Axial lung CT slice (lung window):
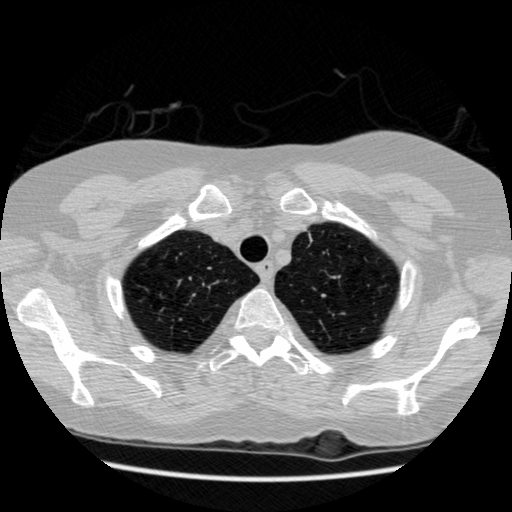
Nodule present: no